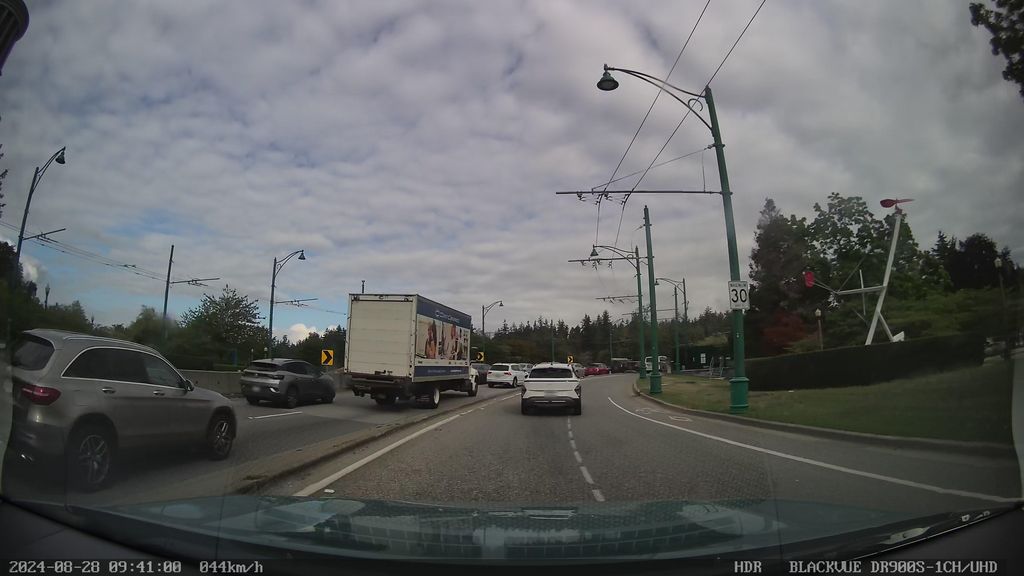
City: vancouver